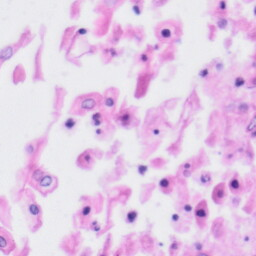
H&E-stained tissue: Tonsil